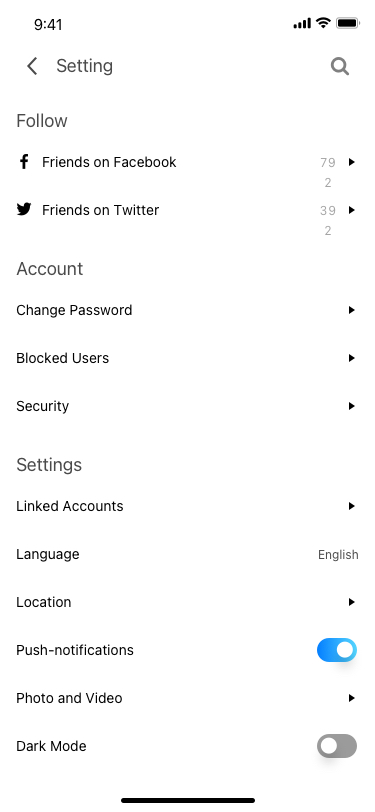
Text in this UI design:
Dark Mode
Photo and Video
Push-notifications
Location
English
Language
Linked Accounts
Settings
Security
Blocked Users
Change Password
Account
392
Friends on Twitter
792
Friends on Facebook
Follow